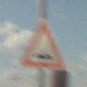
Verkehrszeichen: UnebeneFahrbahn
Umgebung: Outdoor, Beach
Tageszeit: Midday
Wetter: PartlyCloudy
Licht: Natural
Jahreszeit: NotSpecified
Kontrast: HighContrast